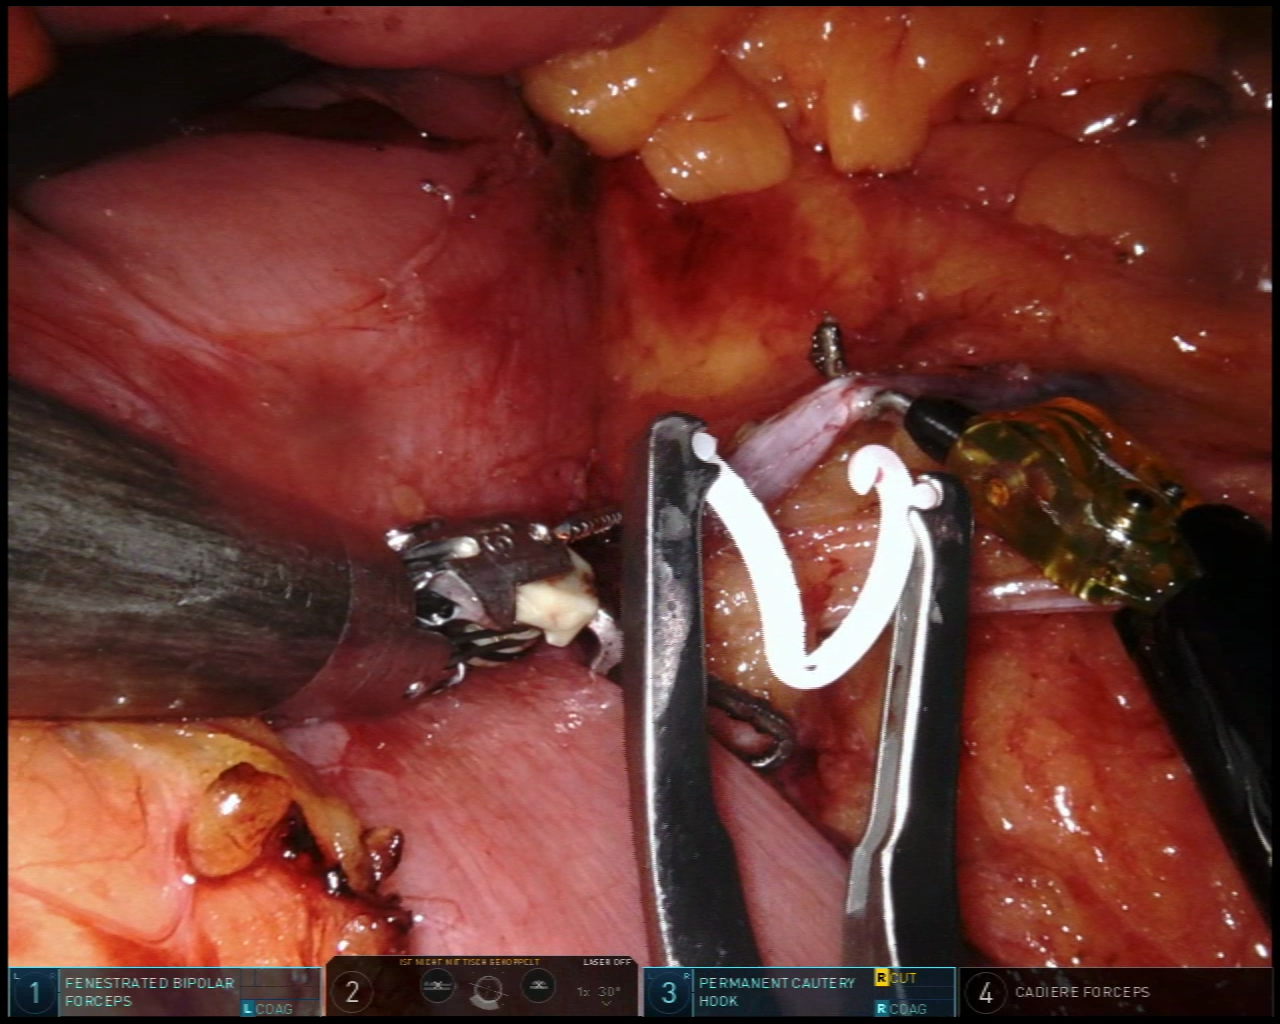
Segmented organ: intestinal_veins
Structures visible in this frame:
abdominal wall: no
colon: yes
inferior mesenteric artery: no
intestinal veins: yes
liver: no
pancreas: no
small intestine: yes
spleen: no
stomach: no
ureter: no
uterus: no
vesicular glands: no